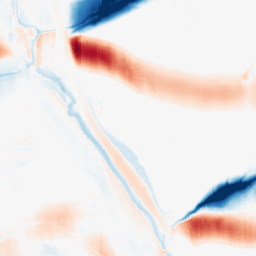
Category: morphological
Decomposition family: morphological_ellipse
Decomposition parameters: operation: average
width: 50
height: 5
Upsampling method: fft_zeropad
Upsampling parameters: scale: 8
Upsampling scale: 8